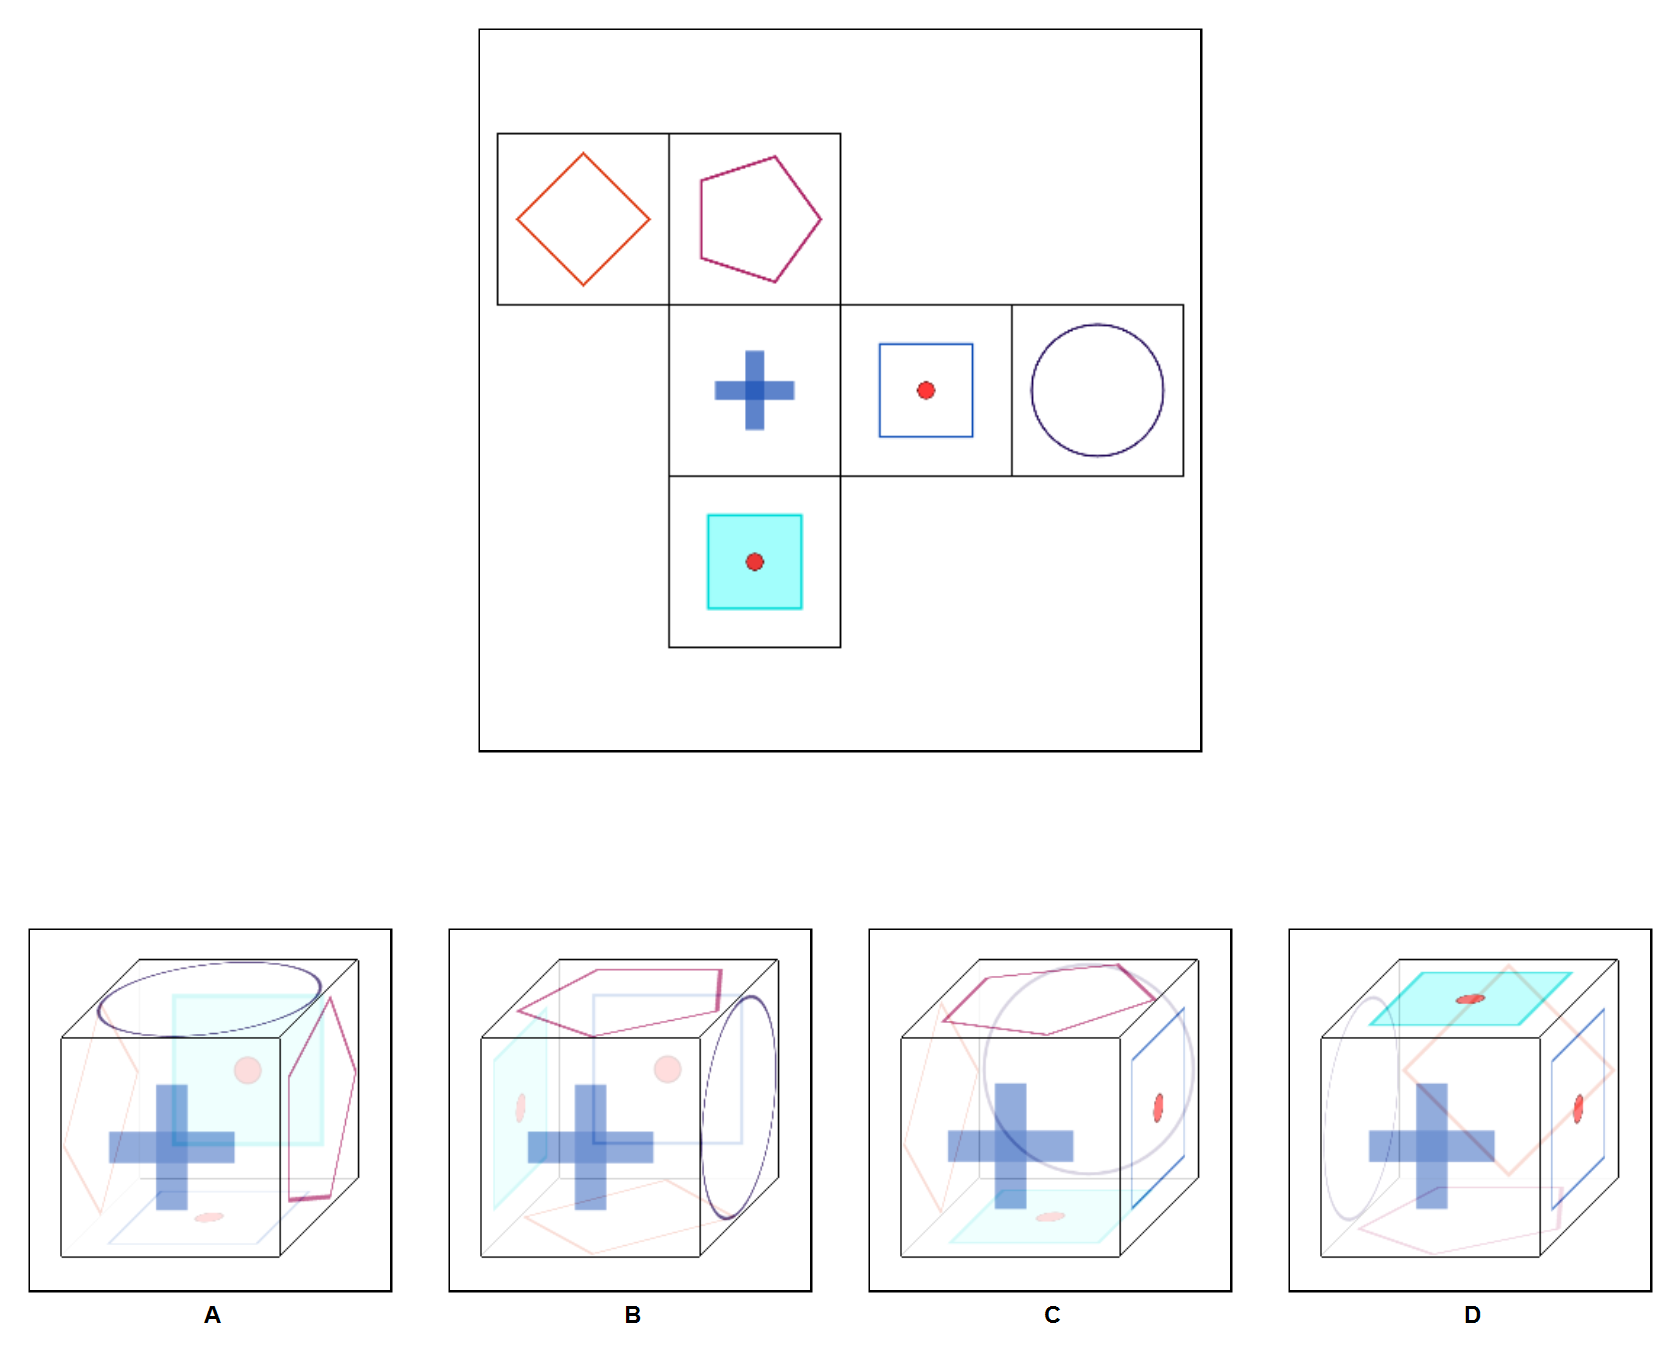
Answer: C